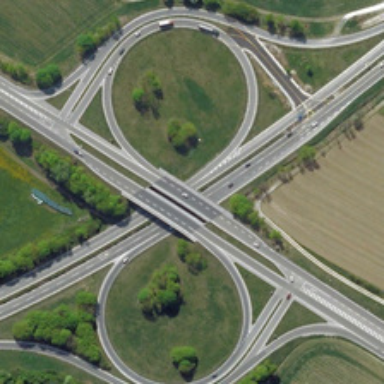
There are roads, grassland and trees .